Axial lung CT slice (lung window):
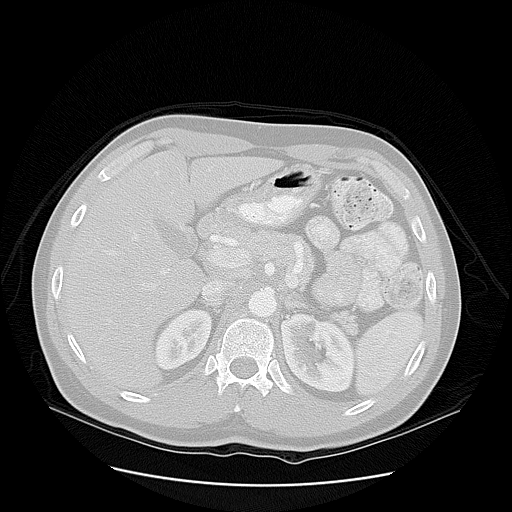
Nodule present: no